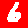
Digit: 6